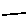
Label: line